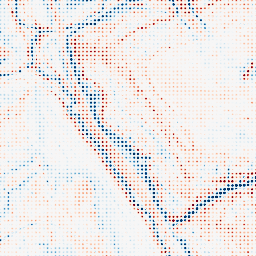
Category: edge_preserving
Decomposition family: anisotropic_diffusion
Decomposition parameters: iterations: 50
kappa: 100
gamma: 0.15
Upsampling method: sinc_blackman
Upsampling parameters: scale: 8
kernel_size: 4
Upsampling scale: 8